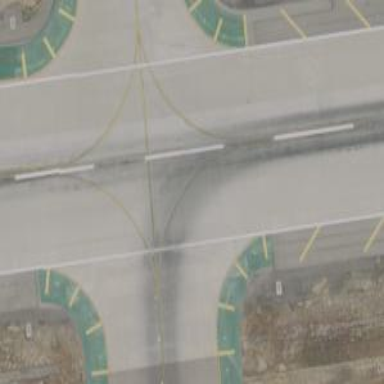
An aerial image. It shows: View of taxiway at the airport.